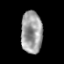
Tissue: prostate
Cell type: T cells
Senescence score: 0.2758
Nuclear area (px): 880
Mean DAPI intensity: 157.331